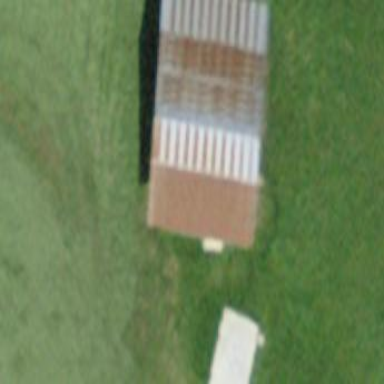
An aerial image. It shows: Rural barn.